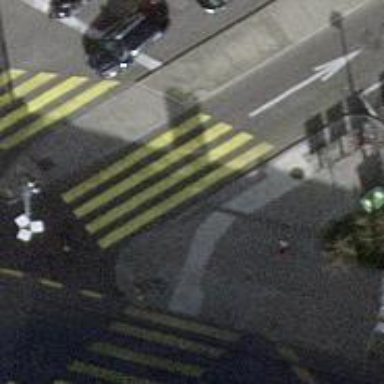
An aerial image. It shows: Crossing with traffic signals.